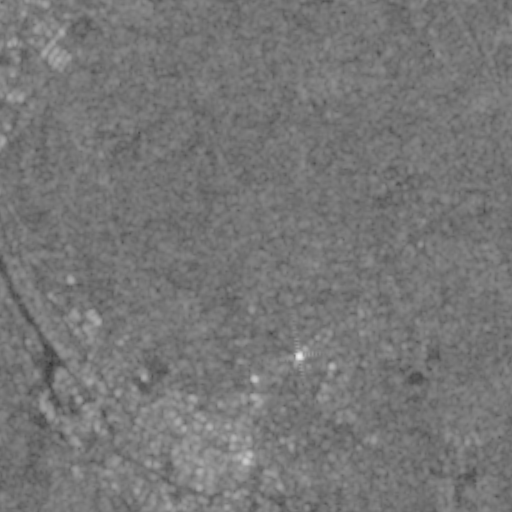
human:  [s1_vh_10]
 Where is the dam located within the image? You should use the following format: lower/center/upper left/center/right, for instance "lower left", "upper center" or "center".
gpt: The dam is located in the lower center of the image.
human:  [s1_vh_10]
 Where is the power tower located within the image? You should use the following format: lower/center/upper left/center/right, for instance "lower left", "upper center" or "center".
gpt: The power tower is located in the lower right of the image.
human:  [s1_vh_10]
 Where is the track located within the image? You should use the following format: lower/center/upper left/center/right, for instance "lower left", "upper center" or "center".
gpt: The track is located in the lower center of the image.
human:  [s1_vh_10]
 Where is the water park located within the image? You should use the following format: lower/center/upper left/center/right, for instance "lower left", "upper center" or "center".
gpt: The water park is located in the upper left of the image.
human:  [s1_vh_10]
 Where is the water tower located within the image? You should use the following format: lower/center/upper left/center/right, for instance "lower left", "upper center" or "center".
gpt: The water tower is located in the lower center of the image.
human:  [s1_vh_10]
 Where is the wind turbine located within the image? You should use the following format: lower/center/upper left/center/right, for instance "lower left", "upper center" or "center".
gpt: The wind turbine is located in the upper center of the image.
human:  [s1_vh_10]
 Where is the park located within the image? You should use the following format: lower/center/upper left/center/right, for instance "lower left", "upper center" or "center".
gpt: There is no park in the image.

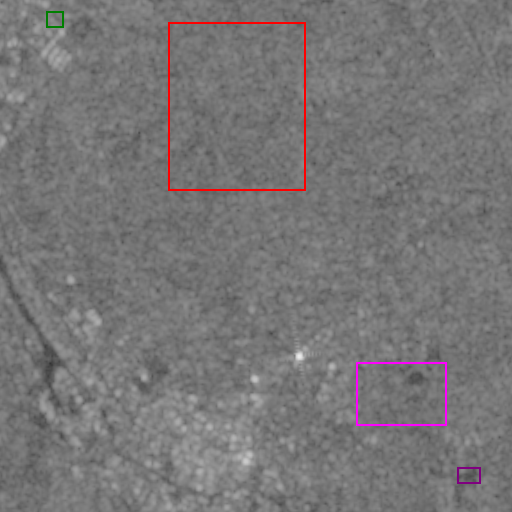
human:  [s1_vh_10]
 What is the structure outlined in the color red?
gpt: The structure outlined in red is a crop field.
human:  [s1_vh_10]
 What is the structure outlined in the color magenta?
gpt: The structure outlined in magenta is a park.
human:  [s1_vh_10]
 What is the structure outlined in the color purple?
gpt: The structure outlined in purple is a parking lot.
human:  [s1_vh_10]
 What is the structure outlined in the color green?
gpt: The structure outlined in green is a water park.
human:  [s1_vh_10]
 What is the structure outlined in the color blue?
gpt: There is no blue outline.